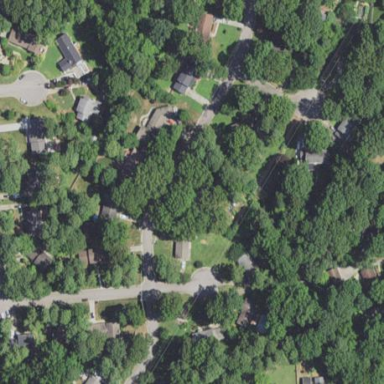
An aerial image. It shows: Residential area within neighborhood.